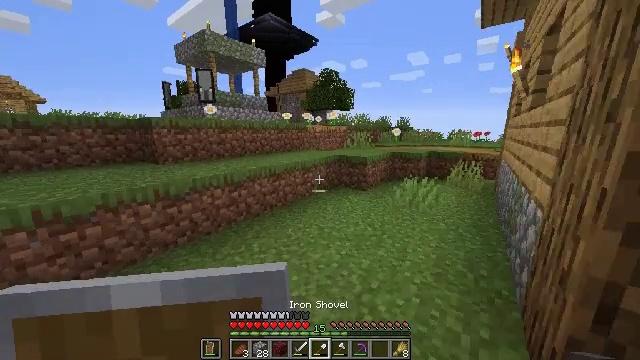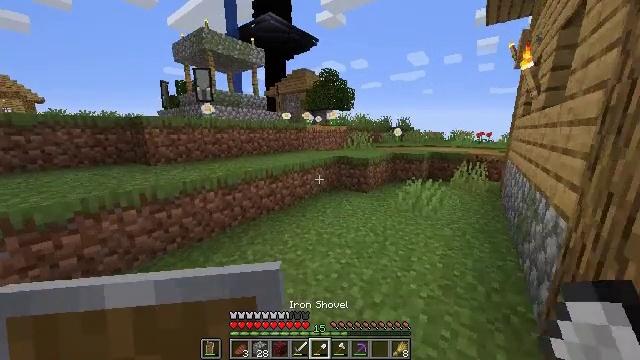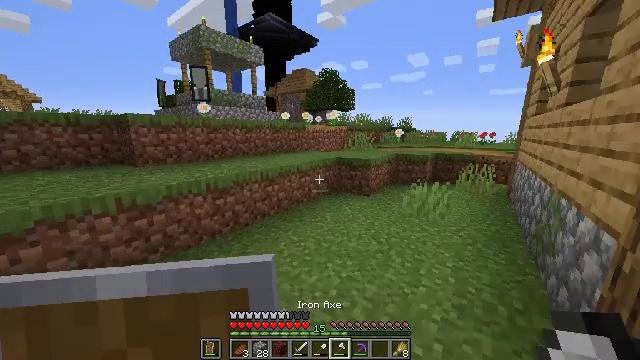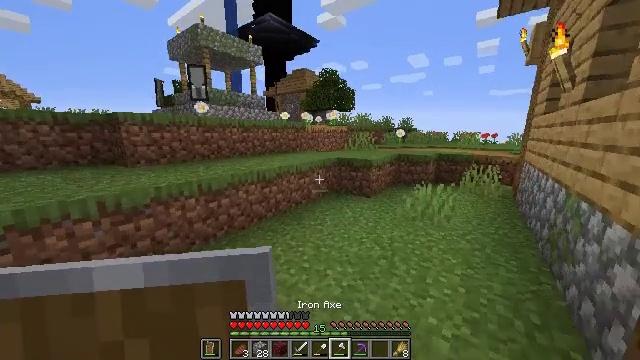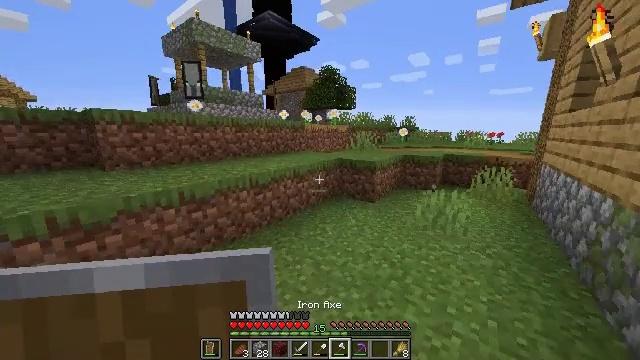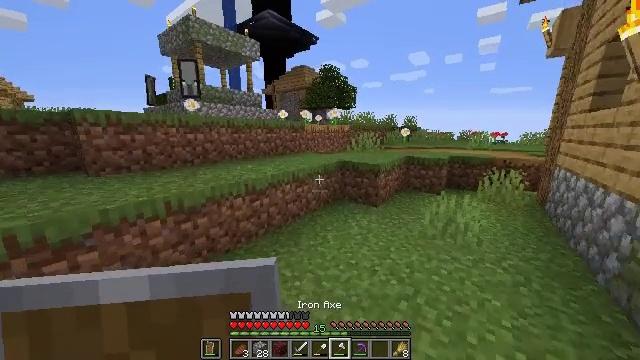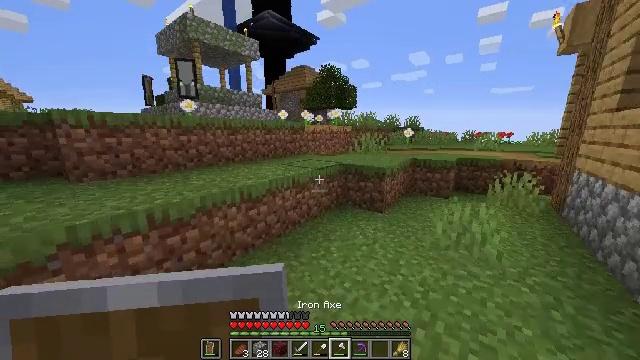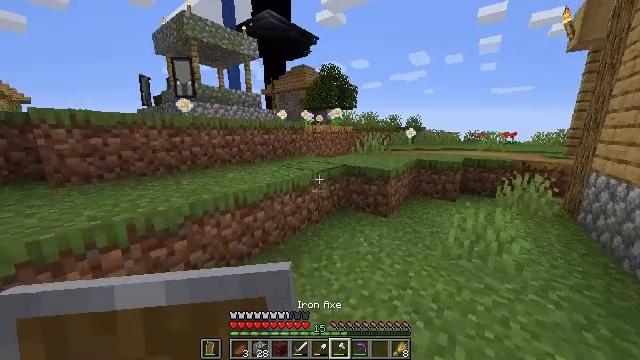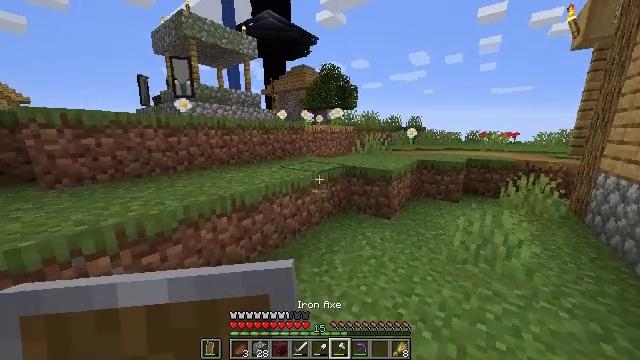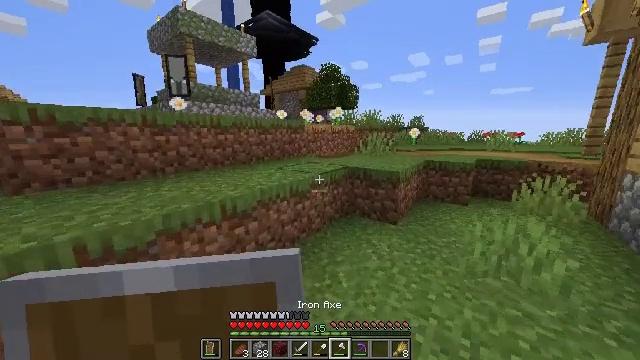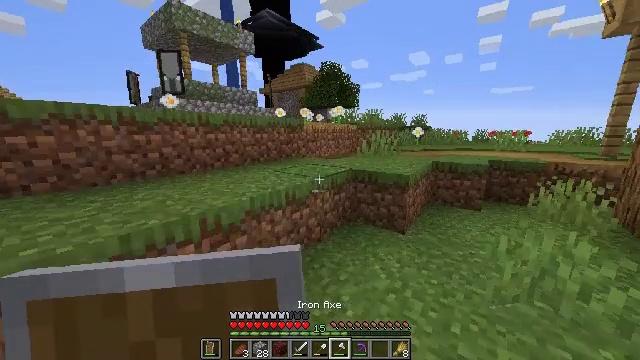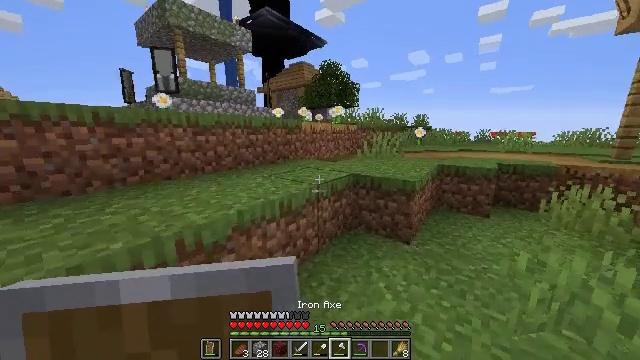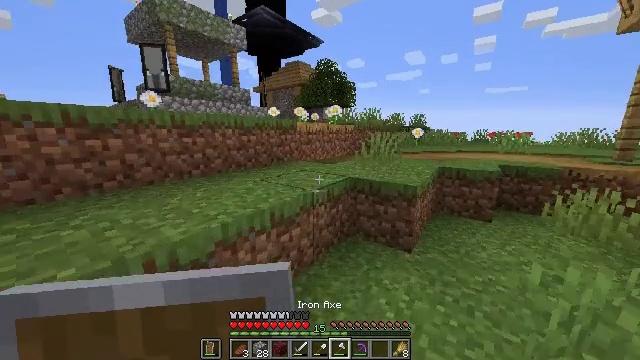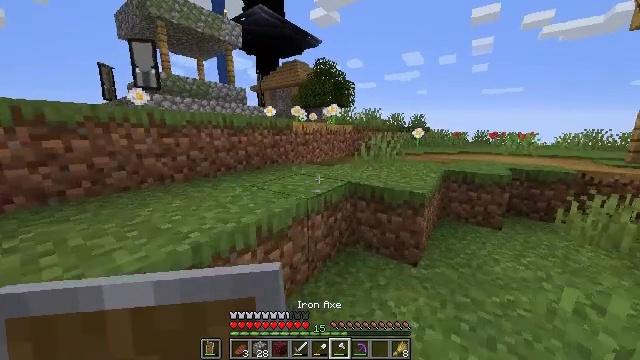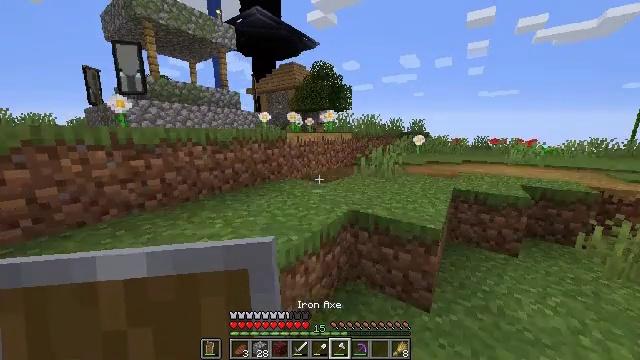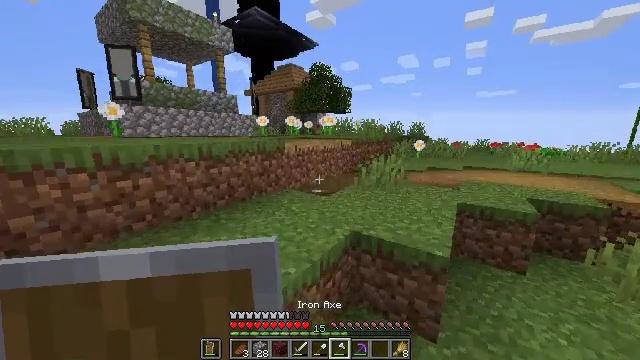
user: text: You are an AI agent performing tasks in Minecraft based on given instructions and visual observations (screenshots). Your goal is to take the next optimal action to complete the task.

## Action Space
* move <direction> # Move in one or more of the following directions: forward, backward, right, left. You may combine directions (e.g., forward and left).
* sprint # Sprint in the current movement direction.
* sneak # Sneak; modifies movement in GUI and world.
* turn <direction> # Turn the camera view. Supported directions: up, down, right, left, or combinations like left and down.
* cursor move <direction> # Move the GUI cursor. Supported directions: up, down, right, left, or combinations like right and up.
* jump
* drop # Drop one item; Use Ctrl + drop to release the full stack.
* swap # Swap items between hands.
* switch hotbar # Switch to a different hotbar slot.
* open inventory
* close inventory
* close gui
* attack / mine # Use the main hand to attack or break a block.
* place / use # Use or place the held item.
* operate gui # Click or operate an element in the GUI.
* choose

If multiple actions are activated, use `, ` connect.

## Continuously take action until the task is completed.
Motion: motion action
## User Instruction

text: Collect wheat crops.
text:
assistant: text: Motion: move forward
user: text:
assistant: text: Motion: move forward
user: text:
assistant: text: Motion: move forward
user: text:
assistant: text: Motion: move forward
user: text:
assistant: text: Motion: move forward
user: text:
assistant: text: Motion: move forward
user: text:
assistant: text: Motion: move forward
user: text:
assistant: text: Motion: move forward
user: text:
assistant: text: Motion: move forward
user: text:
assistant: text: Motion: move forward
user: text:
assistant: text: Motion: move forward
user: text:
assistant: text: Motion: move forward
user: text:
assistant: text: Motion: move forward
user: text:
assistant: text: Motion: move forward, jump
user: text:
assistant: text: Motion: move forward, jump
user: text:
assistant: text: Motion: move forward, jump
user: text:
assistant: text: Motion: move forward, jump
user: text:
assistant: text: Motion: move forward
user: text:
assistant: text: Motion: move forward
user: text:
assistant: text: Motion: move forward
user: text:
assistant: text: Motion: move forward
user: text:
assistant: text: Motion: move forward
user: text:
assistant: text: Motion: move forward
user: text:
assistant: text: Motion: move forward, jump
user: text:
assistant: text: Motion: move forward, jump
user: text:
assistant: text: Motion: move forward, jump
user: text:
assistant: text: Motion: move forward, jump
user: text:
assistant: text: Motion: move forward, turn left
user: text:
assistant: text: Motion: move forward, turn left
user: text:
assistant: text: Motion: move forward, turn left